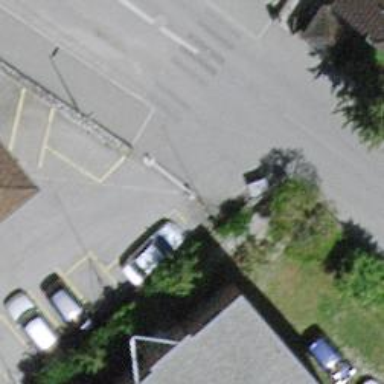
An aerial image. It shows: Lift gate barrier.